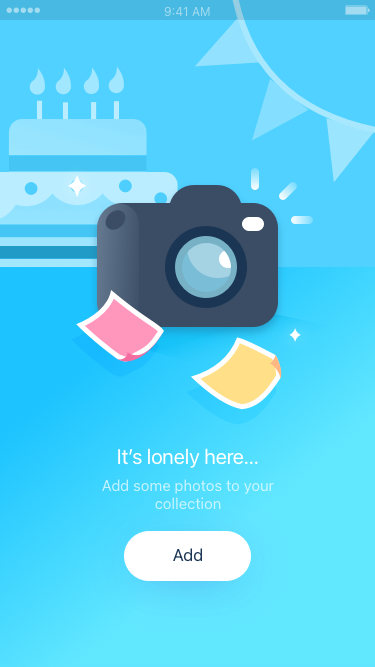
Text in this UI design:
Add some photos to your collection
It’s lonely here...
9:41 AM
Add